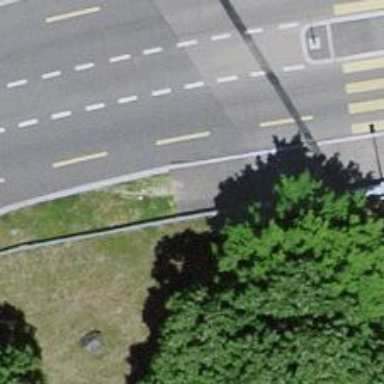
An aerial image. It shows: Sidewalk along the footway.